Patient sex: F
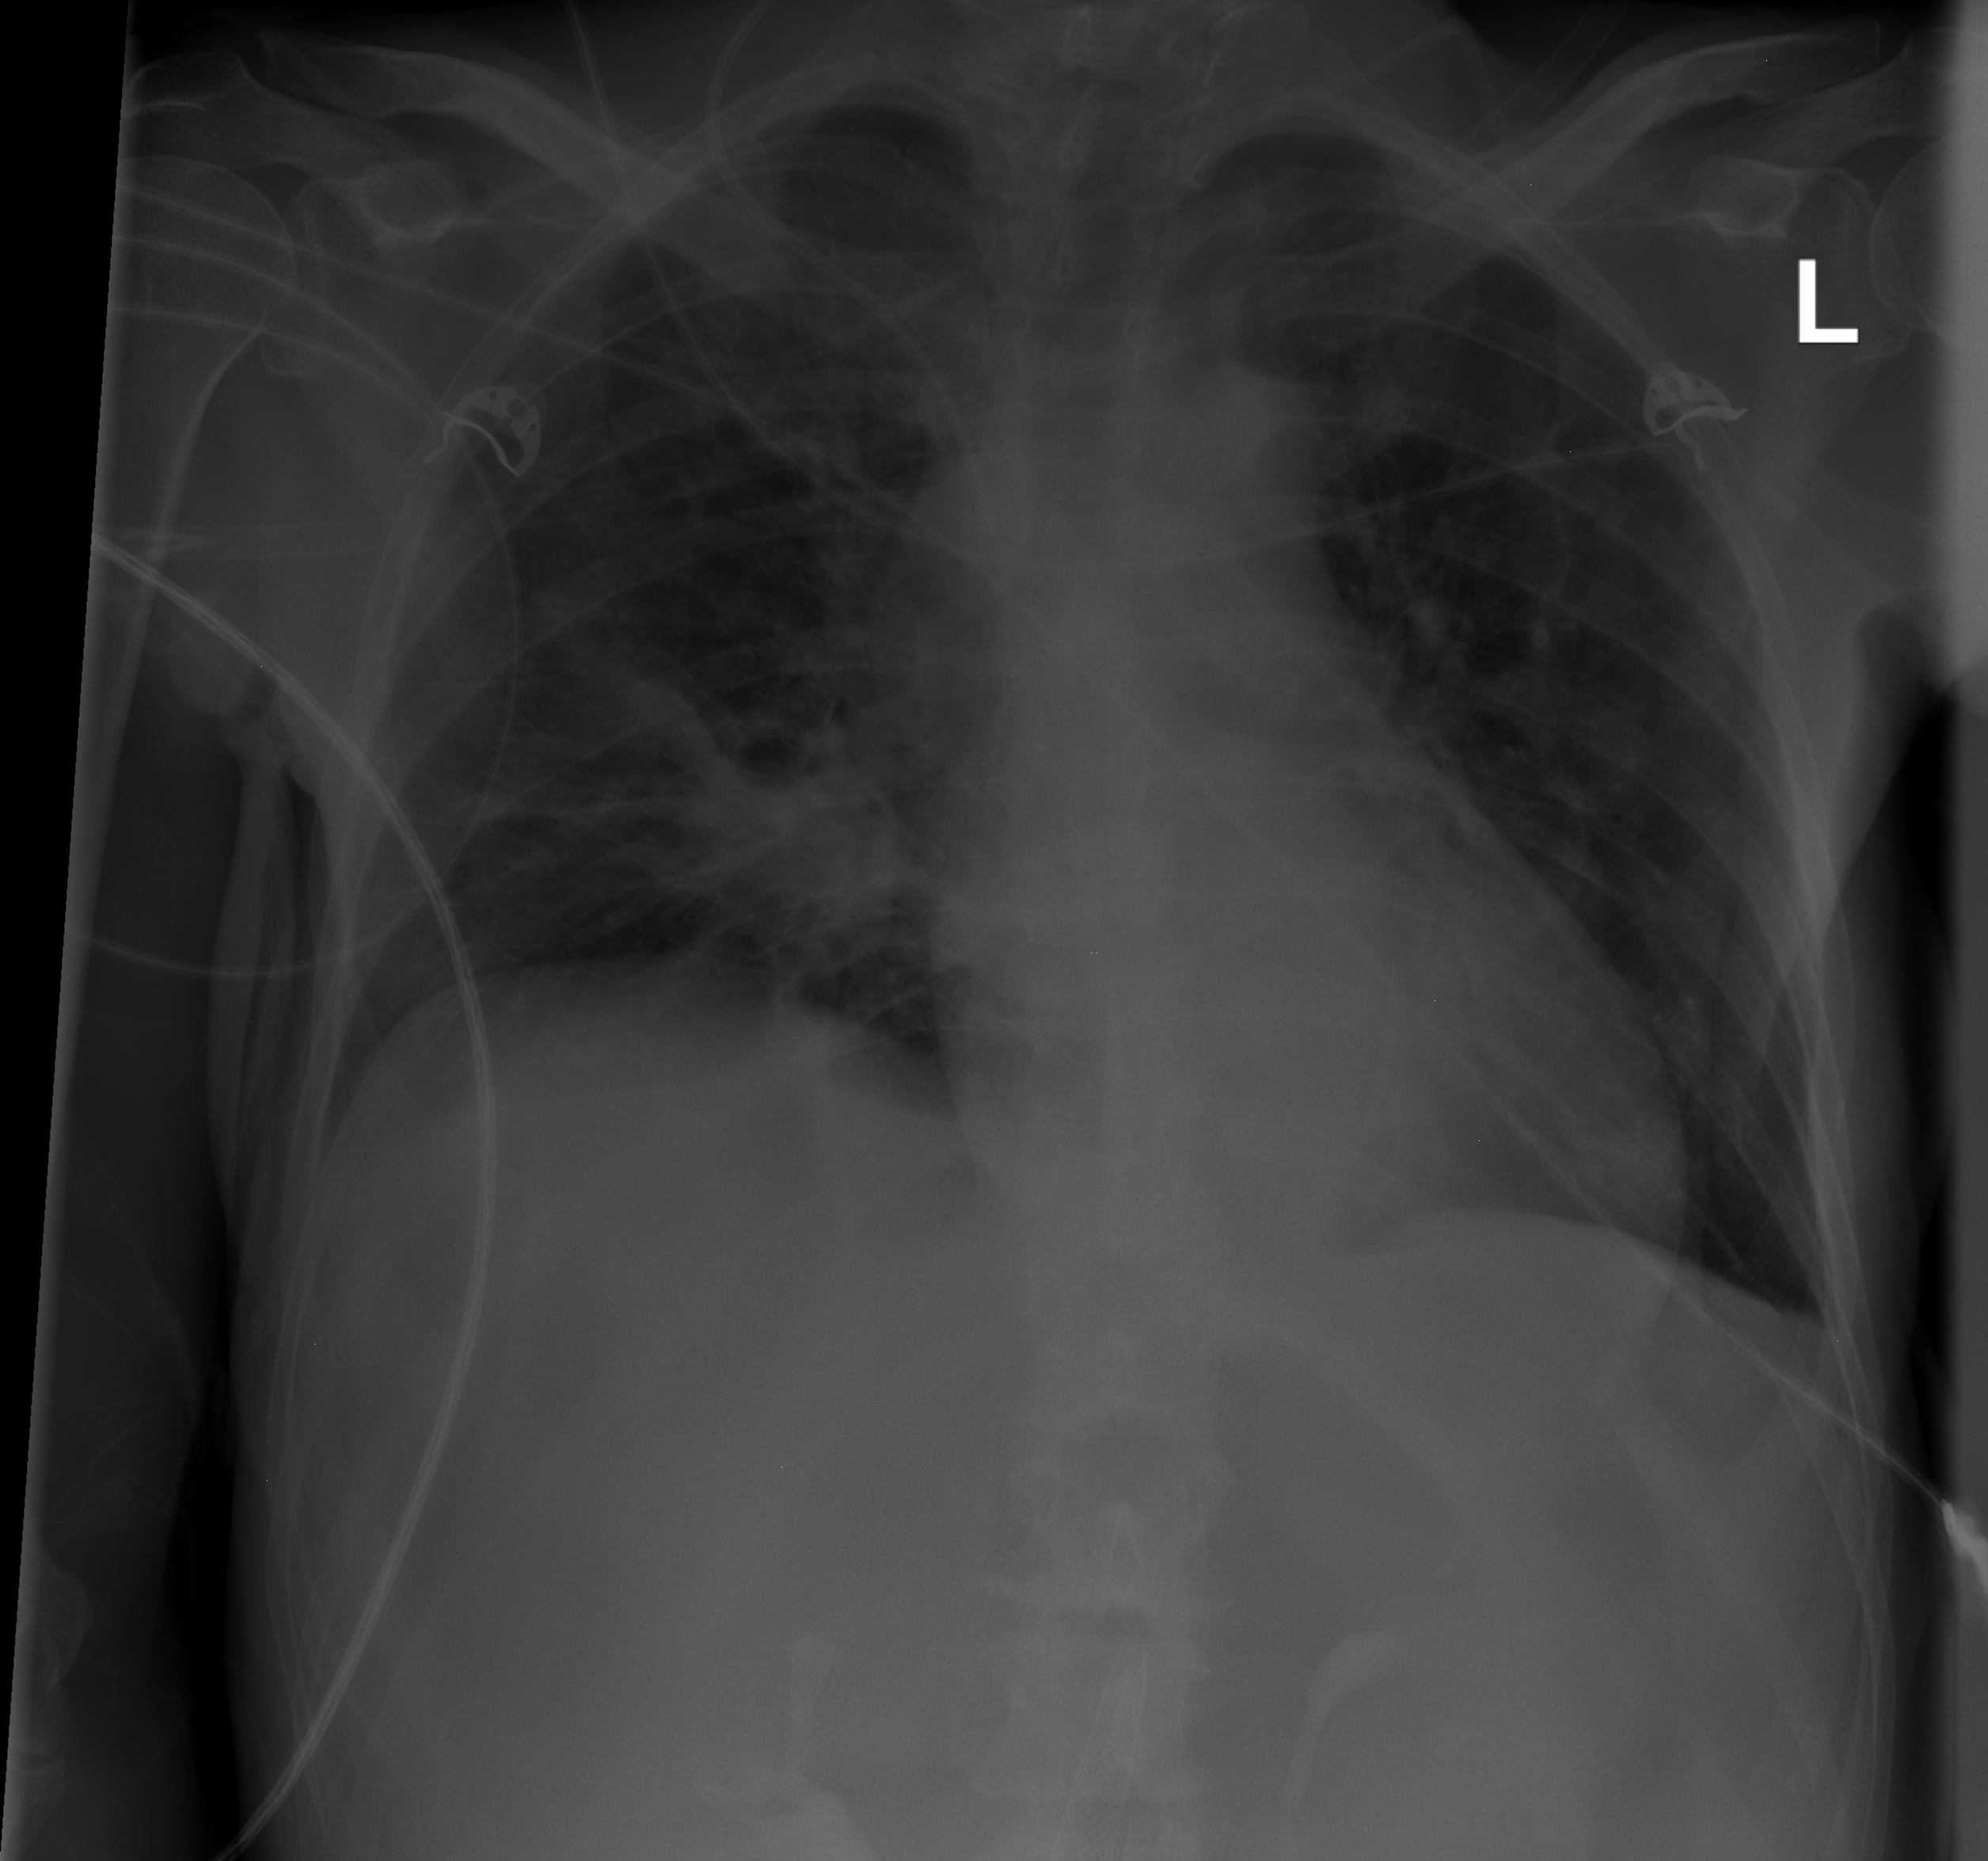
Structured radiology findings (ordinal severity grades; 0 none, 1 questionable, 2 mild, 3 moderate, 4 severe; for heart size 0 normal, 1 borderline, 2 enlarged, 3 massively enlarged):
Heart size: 0
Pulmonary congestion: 0
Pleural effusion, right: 0
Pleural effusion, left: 0
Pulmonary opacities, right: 2
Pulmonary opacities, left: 0
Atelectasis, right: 2
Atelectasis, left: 0